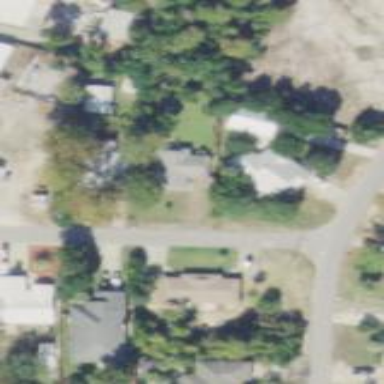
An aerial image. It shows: Residential area composed of single-family homes.